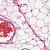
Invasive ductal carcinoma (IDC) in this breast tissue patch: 0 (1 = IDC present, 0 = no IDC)